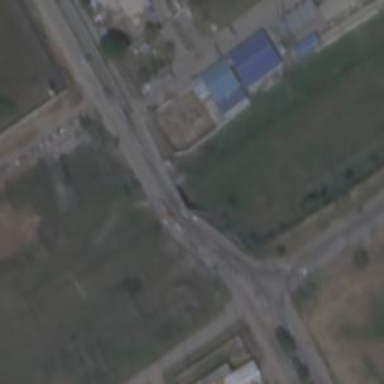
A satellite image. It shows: Secondary road crossing bridge.